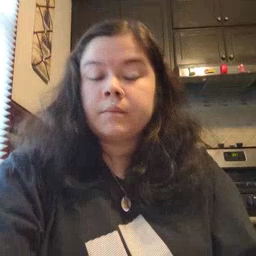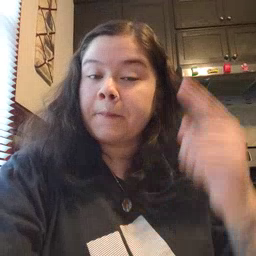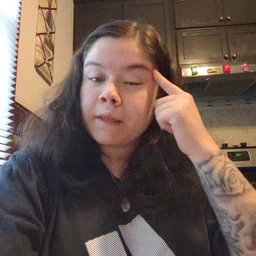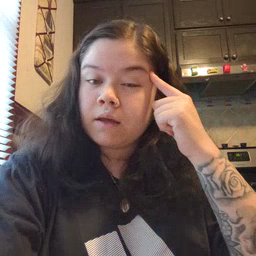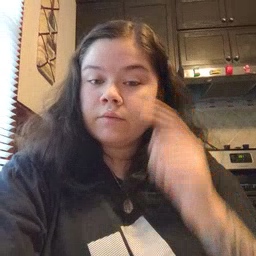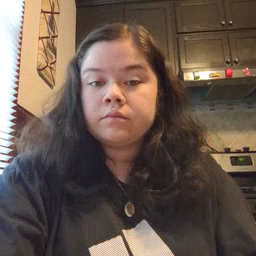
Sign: think